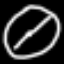
Label: clock